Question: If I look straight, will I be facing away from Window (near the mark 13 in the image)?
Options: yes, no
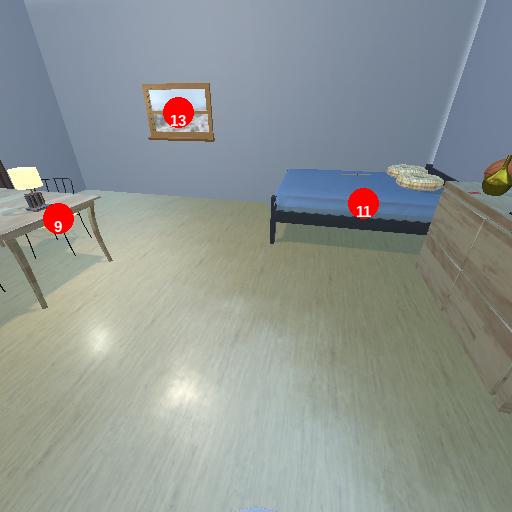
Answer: yes